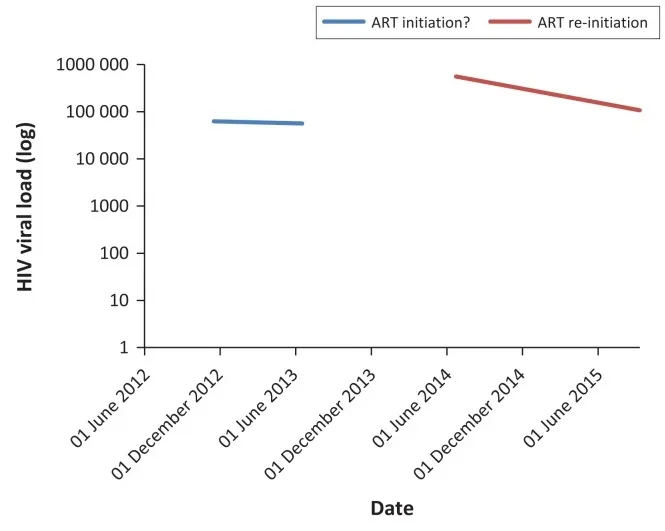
HIV viral load results over time.
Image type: chart (chart)